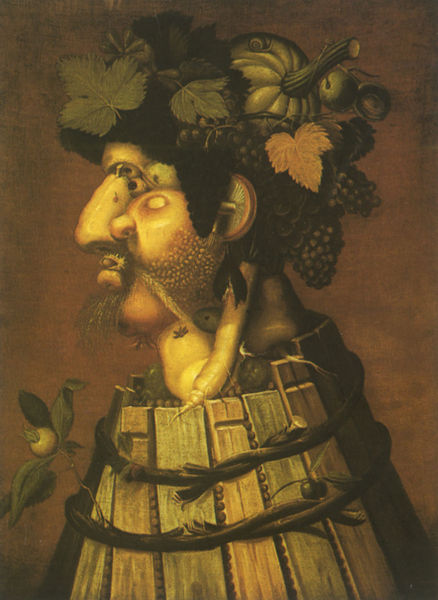
Titel: L’Autunno (Herbst)
Künstler: Wienand von Steeg
Institution: Privatsammlung
Schlagwörter: blätter, gemälde, kopf, körper, mann, gelb, braun, holz, nase, ohr, orange, profil, symbol, obst, bart, gesicht, bild, portrait, porträt, ast, zweige, frucht, früchte, gemüse, kürbis, ranken, trauben, apfel, ernte, herbst, wein, quitte, wurzel, beeren, fass, allegorie, kartoffel, beere, jahreszeit, rumpf, karotte, arcimboldo, obstr, rübe, lehmann